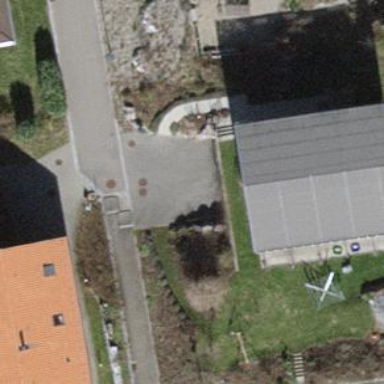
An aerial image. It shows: Detached building with tile roof.